Question: Im doing predicate to fetch all transaction within specific date range based on transaction type.
Here is the predicate:
'''
NSString *predicate = [NSString stringWithFormat:@"(date >= %@ AND date < %@) AND (%@)", from, to, defaultType];
'''
Here is the complete code:
'''
- (NSArray *)transactionFromMonth:(NSInteger)fromMonth toMonth:(NSInteger)toMonth ofTypes:(NSArray *)transactionTypes
{
// get the current calendar of the device
NSCalendar *calendar = [NSCalendar currentCalendar];
// create date components using current calendar
NSDateComponents *components = [[NSCalendar currentCalendar] components:NSCalendarUnitDay
| NSCalendarUnitMonth | NSCalendarUnitYear fromDate:[NSDate date]];
// get year
NSInteger currentYear = [components year];
// create fromDate (The first day of the month) using the current year, passing month, and 1 as the day
// to form the starting day of the month
// e.g when toMonth has a value of 1, then the resulting
// date will be January 1, (current year of the device's calendar)
NSDateComponents *comps = [[NSDateComponents alloc] init];
[comps setDay:1];
[comps setMonth:fromMonth];
[comps setYear:currentYear];
NSDate *from = [[NSCalendar currentCalendar] dateFromComponents:comps];
// create toDate
//
// Set your month here
[comps setMonth:toMonth];
// get the number of days of "to" month
NSRange range = [calendar rangeOfUnit:NSDayCalendarUnit
inUnit:NSMonthCalendarUnit
forDate:[calendar dateFromComponents:comps]];
[comps setDay:range.length+1];
NSDate *to = [[NSCalendar currentCalendar] dateFromComponents:comps];
NSLog(@"to Months %@", to);
NSString *defaultType = [NSString stringWithFormat:@"type = %d", [[transactionTypes objectAtIndex:0] integerValue]];
NSMutableString *types = [[NSMutableString alloc] initWithString: defaultType ];
for ( int i = 1; i < transactionTypes.count; i++ )
{
[defaultType stringByAppendingFormat:@" OR type = %d", [[transactionTypes objectAtIndex:i] integerValue] ];
}
// here is the predicate causing the error
//
//
NSString *predicate = [NSString stringWithFormat:@"(date >= %@ AND date < %@) AND (%@)", from, to, defaultType];
return [self.transaction filteredSetUsingPredicate: [NSPredicate predicateWithFormat:predicate]].allObjects;
}
'''
Here is the declaration of transaction model:
Note: .h and .m of the below model is autogenerated.

Here is the sample call:
'''
// I want to retrieve all transaction from January 1 to January 31 in device's current calendar year of type kTransactionTypeAddFund (which has the value of 0)
[self transactionFromMonth:1 toMonth:1 ofTypes:@[ @(kTransactionTypeAddFund) ]];
'''
Result:
> reason: 'Unable to parse the format string "(date >= 2014-12-31
16:00:00 +0000 AND date < 2015-01-31 16:00:00 +0000) AND (type = 0)"'
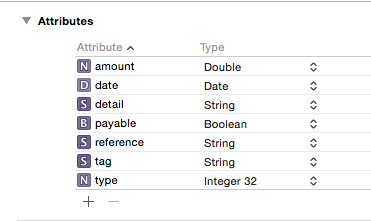
Answer: Your problem is that 'stringWithFormat:' and 'predicateWithFormat:' function differently. Specifically, 'predicateWithFormat:' will escape and/or quote strings as necessary where stringWithFormat won't. You need to create the individual predicates with 'predicateWithFormat:' and then create the conjunction using a conjunction predicate:
'''
NSMutableArray* types = [NSMutableArray new];
for ( int i = 0; i < transactionTypes.count; i++ )
{
[types addObject:[NSPredicate predicateWithFormat:@"type = %@", [transactionTypes objectAtIndex:i]]];
}
// Make a compound predicate with "or" for all the types
NSPredicate* typePredicate = [NSCompoundPredicate orPredicateWithSubpredicates:types];
// Create the date part of the predicate
NSPredicate* datePredicate = [NSPredicate predicateWithFormat:@"(date >= %@ AND date < %@)", from, to];
// merge the type and date parts of the predicate into a single
// and predicate
NSPredicate* predicate = [NSCompoundPredicate andPredicateWithSubpredicates:@[ typePredicate, datePredicate]];
'''
Alternatively, and easier, just take advantage of predicates IN operator...
'''
NSPredicate* predicate = [NSPredicate predicateWithFormat:@"date >= %@ AND date < %@ AND type IN %@", from, to, transactionTypes];
'''